Question: If I have two tables - 'table beer' and 'table distributor', each one have a primary key and a third table that have the foreign keys and calls beer_distributor

Is it adequate a new field (primary key) in this table? The other way is with joins, correct? To obtain for example DUVEL De vroliijke drinker?
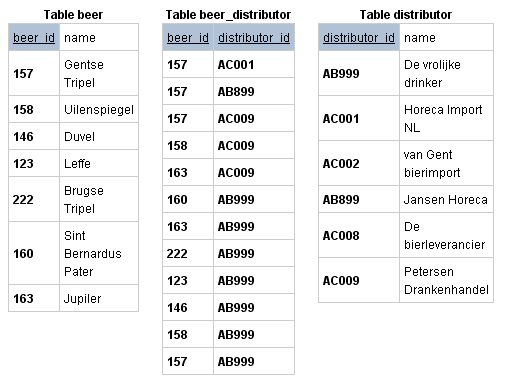
Answer: I would put a primary key in the join table 'beer_distributor', not a dual primary key of the two foreign keys. IMO, it makes life easier when maintaining the relationship.
### UPDATE
To emphasize this point, consider having to change the distributor 'ACOO9' for beer '163'. With the dual primary key, you'd have to remove then reinsert OR know both existing values to update the record. With a separate primary key, you'd simply update the record using this value. Comes in handy when building applications on top this data. If this is strictly a data warehouse, then a dual primary key might make more sense from the DBA perspective.
'''
UPDATE beer_distributor SET distributor_id = XXXXX WHERE beer_id = 163 AND distributor_id = AC009
'''
versus
'''
UPDATE beer_distributor SET distributor_id = XXXXX WHERE id = 1234
'''